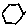
Label: hexagon